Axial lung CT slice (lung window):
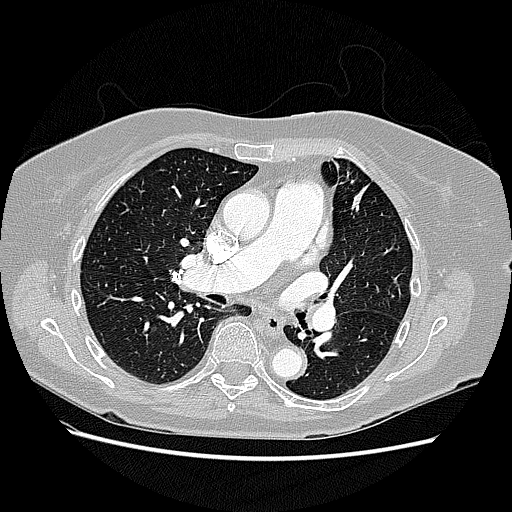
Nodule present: no